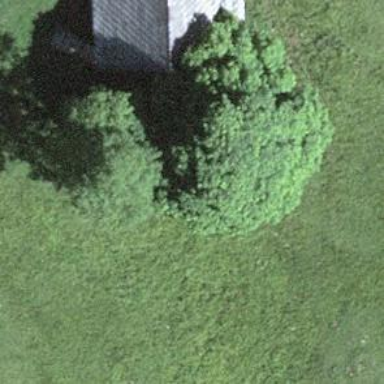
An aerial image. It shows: Single tag "natural: tree."